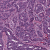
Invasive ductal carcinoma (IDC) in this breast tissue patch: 1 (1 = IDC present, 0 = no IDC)